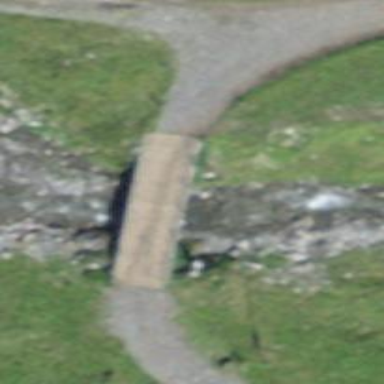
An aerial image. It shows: Bridge over grade2 track.